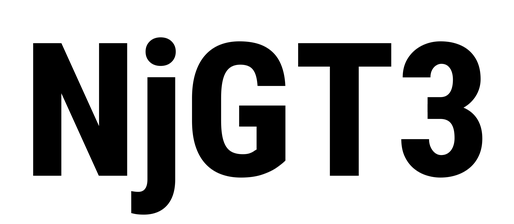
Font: Roboto_Condensed_ExtraBold